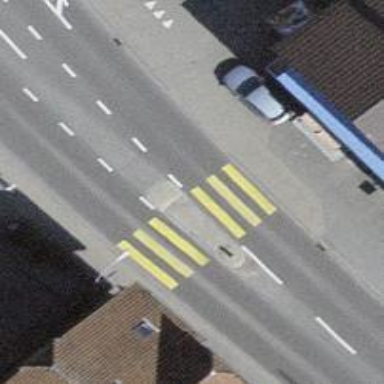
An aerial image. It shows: Pedestrian crossing with zebra markings on footway.